Question: I am creating a widget similar to Google search widget for android.

How're they implementing the quick action popup on clicking the filter? (The left most item with 'g' logo)
Here's the code for it -
In my app widget provider I have the following -
'''
Intent activityIntent = new Intent(context, SearchActivity.class);
Bundle infoBundle = new Bundle();
infoBundle.putBoolean(HOME_BUTTON_CLICKED, true);
activityIntent.putExtras(infoBundle);
activityIntent.setFlags(Intent.FLAG_ACTIVITY_CLEAR_TOP);
PendingIntent homeButtonPI = PendingIntent.getActivity(context, requestCode, activityIntent, PendingIntent.FLAG_UPDATE_CURRENT);
views.setOnClickPendingIntent(R.id.homeButton, homeButtonPI);
'''
In my SearchActivity I have this in my onCreate() -
'''
if(bundle.getBoolean(CMWidget.HOME_BUTTON_CLICKED)) {
showQuickAction((ImageButton)findViewById(R.id.home_button));
}
'''
Here is the showQuickAction() function which actually brings the popup window -
'''
public void showQuickAction(View view){
//populate the quick action
quickAction = new QuickAction(view, SearchActivity.this);
final ImageButton homeButton = (ImageButton)findViewById(R.id.home_button);
final ActionItem quickActionEverything = new ActionItem();
quickActionEverything.setTitle("Everything");
quickActionEverything.setIcon(getResources().getDrawable(R.drawable.logo));
quickActionEverything.setOnClickListener(new OnClickListener() {
@Override
public void onClick(View v) {
quickAction.dismiss();
CONTENT_TYPE = CONTENT_EVERYTHING;
homeButton.setImageResource(R.drawable.logo_arrow);
searchBox.setHint(R.string.search);
if(previousContentType != CONTENT_TYPE && queryString.length() != 0){
emptyListContents();
cancelRunningWSCall();
startSearch(queryString);
}
else if(queryString.length() != 0 )
populateList(CONTENT_TYPE);
else if(queryString.length() == 0)
showRecentSearches();
showSoftKeyboard();
previousContentType = CONTENT_TYPE;
}
});
final ActionItem quickActionContacts = getQuickActionItem(homeButton, CONTENT_CONTACTS, R.drawable.contacts, R.drawable.contacts_arrow);
final ActionItem quickActionMails = getQuickActionItem(homeButton, CONTENT_MAILS, R.drawable.mails, R.drawable.mails_arrow);
final ActionItem quickActionCalendars = getQuickActionItem(homeButton, CONTENT_CALENDARS, R.drawable.calendars, R.drawable.calendars_arrow);
final ActionItem quickActionDocuments = getQuickActionItem(homeButton, CONTENT_DOCUMENTS, R.drawable.docs, R.drawable.docs_arrow);
quickAction.addActionItem(quickActionEverything);
quickAction.addActionItem(quickActionMails);
quickAction.addActionItem(quickActionCalendars);
quickAction.addActionItem(quickActionDocuments);
quickAction.show();
}
'''
And here is my stacktrace as well -
'''
STACK_TRACE=java.lang.RuntimeException: Unable to start activity ComponentInfo{com.test.android/com.test.android.SearchActivity}: android.view.WindowManager$BadTokenException: Unable to add window -- token null is not valid; is your activity running?
at android.app.ActivityThread.performLaunchActivity(ActivityThread.java:2787)
at android.app.ActivityThread.handleLaunchActivity(ActivityThread.java:2803)
at android.app.ActivityThread.access$2300(ActivityThread.java:135)
at android.app.ActivityThread$H.handleMessage(ActivityThread.java:2136)
at android.os.Handler.dispatchMessage(Handler.java:99)
at android.os.Looper.loop(Looper.java:144)
at android.app.ActivityThread.main(ActivityThread.java:4937)
at java.lang.reflect.Method.invokeNative(Native Method)
at java.lang.reflect.Method.invoke(Method.java:521)
at com.android.internal.os.ZygoteInit$MethodAndArgsCaller.run(ZygoteInit.java:868)
at com.android.internal.os.ZygoteInit.main(ZygoteInit.java:626)
at dalvik.system.NativeStart.main(Native Method)
Caused by: android.view.WindowManager$BadTokenException: Unable to add window -- token null is not valid; is your activity running?
at android.view.ViewRoot.setView(ViewRoot.java:509)
at android.view.WindowManagerImpl.addView(WindowManagerImpl.java:177)
at android.view.WindowManagerImpl.addView(WindowManagerImpl.java:91)
at android.view.Window$LocalWindowManager.addView(Window.java:424)
at android.widget.PopupWindow.invokePopup(PopupWindow.java:828)
at android.widget.PopupWindow.showAsDropDown(PopupWindow.java:740)
at com.test.android.QuickAction.show(QuickAction.java:68)
at com.test.android.SearchActivity.showQuickAction(SearchActivity.java:1541)
at com.test.android.SearchActivity.onCreate(SearchActivity.java:219)
at android.app.Instrumentation.callActivityOnCreate(Instrumentation.java:1069)
at android.app.ActivityThread.performLaunchActivity(ActivityThread.java:2751)
... 11 more
android.view.WindowManager$BadTokenException: Unable to add window -- token null is not valid; is your activity running?
at android.view.ViewRoot.setView(ViewRoot.java:509)
at android.view.WindowManagerImpl.addView(WindowManagerImpl.java:177)
at android.view.WindowManagerImpl.addView(WindowManagerImpl.java:91)
at android.view.Window$LocalWindowManager.addView(Window.java:424)
at android.widget.PopupWindow.invokePopup(PopupWindow.java:828)
at android.widget.PopupWindow.showAsDropDown(PopupWindow.java:740)
at com.test.android.QuickAction.show(QuickAction.java:68)
at com.test.android.SearchActivity.showQuickAction(SearchActivity.java:1541)
at com.test.android.SearchActivity.onCreate(SearchActivity.java:219)
at android.app.Instrumentation.callActivityOnCreate(Instrumentation.java:1069)
at android.app.ActivityThread.performLaunchActivity(ActivityThread.java:2751)
at android.app.ActivityThread.handleLaunchActivity(ActivityThread.java:2803)
at android.app.ActivityThread.access$2300(ActivityThread.java:135)
at android.app.ActivityThread$H.handleMessage(ActivityThread.java:2136)
at android.os.Handler.dispatchMessage(Handler.java:99)
at android.os.Looper.loop(Looper.java:144)
at android.app.ActivityThread.main(ActivityThread.java:4937)
at java.lang.reflect.Method.invokeNative(Native Method)
at java.lang.reflect.Method.invoke(Method.java:521)
at com.android.internal.os.ZygoteInit$MethodAndArgsCaller.run(ZygoteInit.java:868)
at com.android.internal.os.ZygoteInit.main(ZygoteInit.java:626)
at dalvik.system.NativeStart.main(Native Method)
'''
EDIT: I moved the showQuickAction() function to onResume() and also to onStart(). No luck :(
Here's another stack trace -
'''
java.lang.RuntimeException: Unable to resume activity {com.test.android/com.test.android.SearchActivity}: android.view.WindowManager$BadTokenException: Unable to add window -- token null is not valid; is your activity running?
at android.app.ActivityThread.performResumeActivity(ActivityThread.java:3347)
at android.app.ActivityThread.handleResumeActivity(ActivityThread.java:3362)
at android.app.ActivityThread.handleLaunchActivity(ActivityThread.java:2808)
at android.app.ActivityThread.access$2300(ActivityThread.java:135)
at android.app.ActivityThread$H.handleMessage(ActivityThread.java:2136)
at android.os.Handler.dispatchMessage(Handler.java:99)
at android.os.Looper.loop(Looper.java:144)
at android.app.ActivityThread.main(ActivityThread.java:4937)
at java.lang.reflect.Method.invokeNative(Native Method)
at java.lang.reflect.Method.invoke(Method.java:521)
at com.android.internal.os.ZygoteInit$MethodAndArgsCaller.run(ZygoteInit.java:868)
at com.android.internal.os.ZygoteInit.main(ZygoteInit.java:626)
at dalvik.system.NativeStart.main(Native Method)
Caused by: android.view.WindowManager$BadTokenException: Unable to add window -- token null is not valid; is your activity running?
at android.view.ViewRoot.setView(ViewRoot.java:509)
at android.view.WindowManagerImpl.addView(WindowManagerImpl.java:177)
at android.view.WindowManagerImpl.addView(WindowManagerImpl.java:91)
at android.view.Window$LocalWindowManager.addView(Window.java:424)
at android.widget.PopupWindow.invokePopup(PopupWindow.java:828)
at android.widget.PopupWindow.showAsDropDown(PopupWindow.java:740)
at com.test.android.QuickAction.show(QuickAction.java:68)
at com.test.android.SearchActivity.showQuickAction(SearchActivity.java:1546)
at com.test.android.SearchActivity.onResume(SearchActivity.java:262)
at android.app.Instrumentation.callActivityOnResume(Instrumentation.java:1255)
at android.app.Activity.performResume(Activity.java:3864)
at android.app.ActivityThread.performResumeActivity(ActivityThread.java:3337)
... 12 more
android.view.WindowManager$BadTokenException: Unable to add window -- token null is not valid; is your activity running?
at android.view.ViewRoot.setView(ViewRoot.java:509)
at android.view.WindowManagerImpl.addView(WindowManagerImpl.java:177)
at android.view.WindowManagerImpl.addView(WindowManagerImpl.java:91)
at android.view.Window$LocalWindowManager.addView(Window.java:424)
at android.widget.PopupWindow.invokePopup(PopupWindow.java:828)
at android.widget.PopupWindow.showAsDropDown(PopupWindow.java:740)
at com.test.android.QuickAction.show(QuickAction.java:68)
at com.test.android.SearchActivity.showQuickAction(SearchActivity.java:1546)
at com.test.android.SearchActivity.onResume(SearchActivity.java:262)
at android.app.Instrumentation.callActivityOnResume(Instrumentation.java:1255)
at android.app.Activity.performResume(Activity.java:3864)
at android.app.ActivityThread.performResumeActivity(ActivityThread.java:3337)
at android.app.ActivityThread.handleResumeActivity(ActivityThread.java:3362)
at android.app.ActivityThread.handleLaunchActivity(ActivityThread.java:2808)
at android.app.ActivityThread.access$2300(ActivityThread.java:135)
at android.app.ActivityThread$H.handleMessage(ActivityThread.java:2136)
at android.os.Handler.dispatchMessage(Handler.java:99)
at android.os.Looper.loop(Looper.java:144)
at android.app.ActivityThread.main(ActivityThread.java:4937)
at java.lang.reflect.Method.invokeNative(Native Method)
at java.lang.reflect.Method.invoke(Method.java:521)
at com.android.internal.os.ZygoteInit$MethodAndArgsCaller.run(ZygoteInit.java:868)
at com.android.internal.os.ZygoteInit.main(ZygoteInit.java:626)
at dalvik.system.NativeStart.main(Native Method)
'''
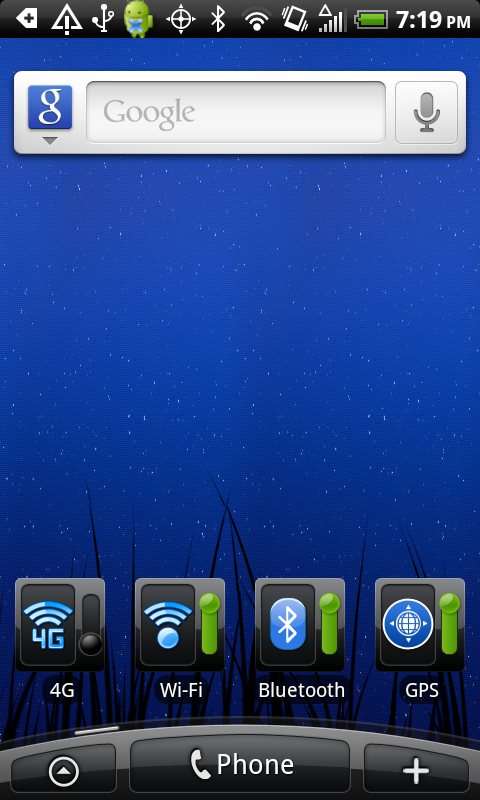
Answer: They start a normal Activity via a 'PendingIntent' with an action that indicates that the activity should display this submenu.
See the logcat when you click on that button:
'''
I/ActivityManager( 167): Starting: Intent { act=com.android.quicksearchbox.action.QSB_AND_SELECT_CORPUS flg=0x14200000 pkg=com.google.android.googlequicksearchbox cmp=com.google.android.googlequicksearchbox/.SearchActivity bnds=[14,86][86,169] (has extras) } from pid -1
'''
as opposed to when you click the search field:
'''
I/ActivityManager( 167): Starting: Intent { act=android.search.action.GLOBAL_SEARCH flg=0x14200000 pkg=com.google.android.googlequicksearchbox cmp=com.google.android.googlequicksearchbox/.SearchActivity bnds=[86,95][384,160] (has extras) } from pid -1
'''
'act=..'
---
to adress the new details, see the comments here:
I think the problem here is that you try to open that Quickaction dialog from 'onCreate()'. Your activity gets prepared in there, but it is not yet visible. If you now add the dialog, it references it's parent activity and notes that it isn't visible. Which gives you this error. Try to move the parsing of the extra and the creation of the quickaction dialog to a later point in the activity lifecyle. I guess 'onStart()' is the best place for this.